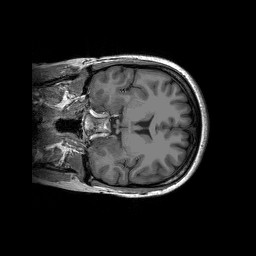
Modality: T1w
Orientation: coronal
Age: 32
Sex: female
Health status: ill